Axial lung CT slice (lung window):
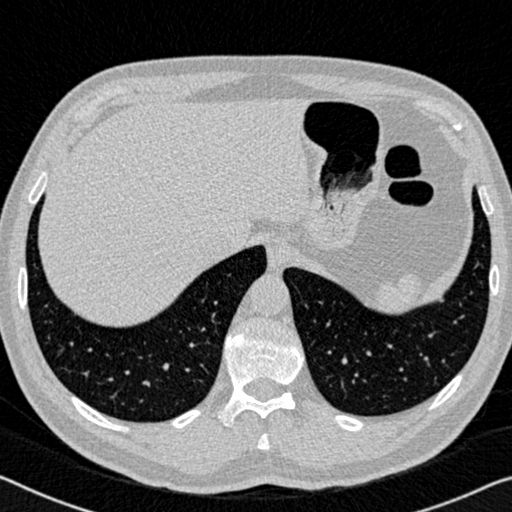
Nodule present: no